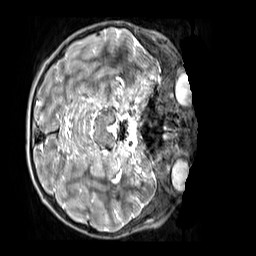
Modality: T2w
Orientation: axial
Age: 11
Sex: male
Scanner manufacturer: siemens
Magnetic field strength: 3 T
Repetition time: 3.2 s
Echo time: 0.408 s